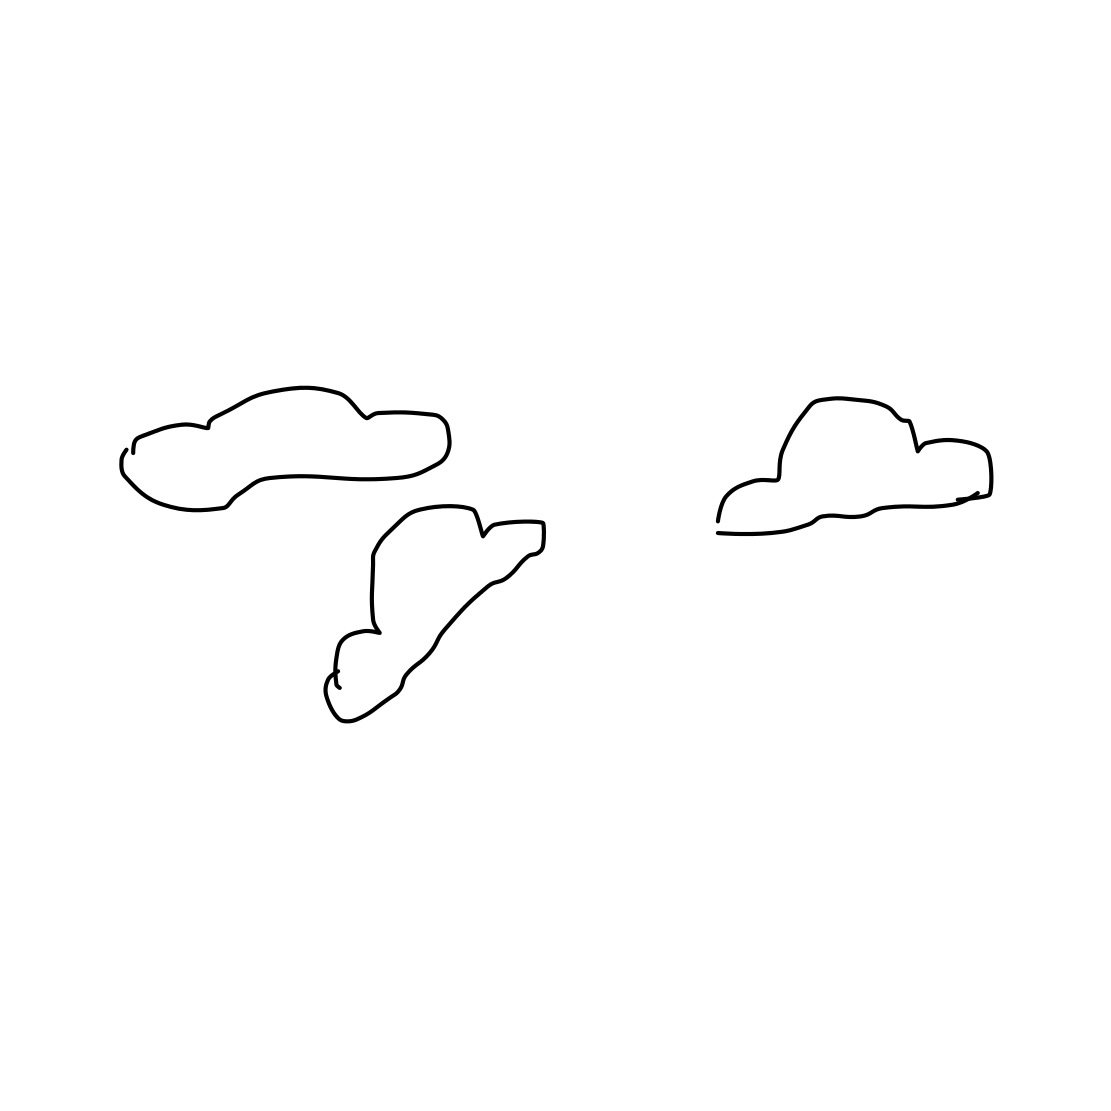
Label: cloud